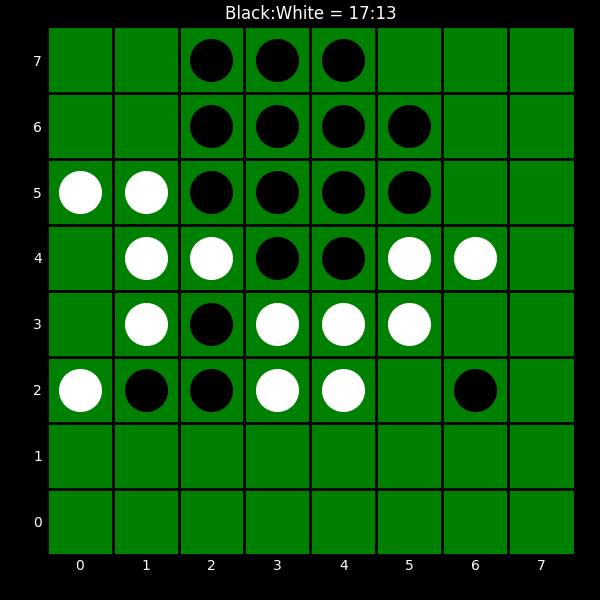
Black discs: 17
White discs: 13